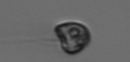
Label: flagellate_morphotype1